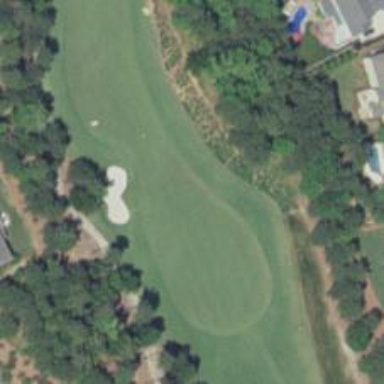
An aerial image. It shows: View of golf hole.